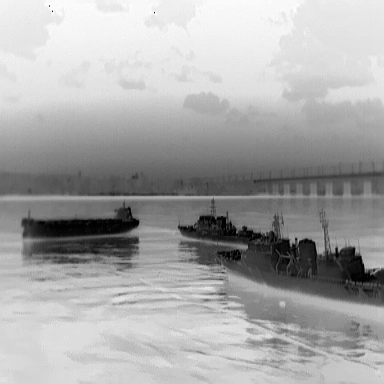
There are three objects shown in the infrared image, including a liner, and two warships.